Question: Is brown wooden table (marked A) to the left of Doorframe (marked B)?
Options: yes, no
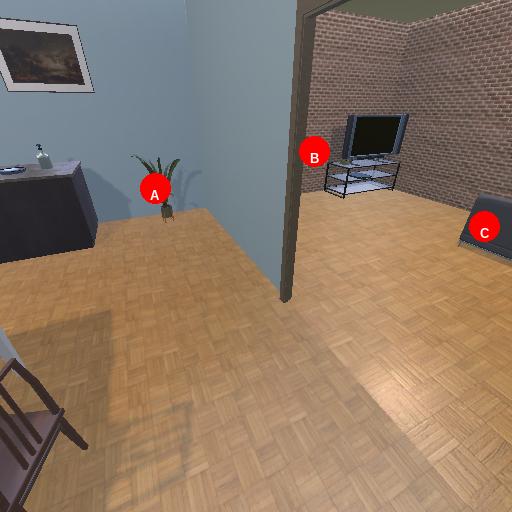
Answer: yes